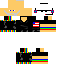
A male human skin with medium skin, wearing brown long hair dressed in a blue hoodie and black pants, featuring a closed mouth.